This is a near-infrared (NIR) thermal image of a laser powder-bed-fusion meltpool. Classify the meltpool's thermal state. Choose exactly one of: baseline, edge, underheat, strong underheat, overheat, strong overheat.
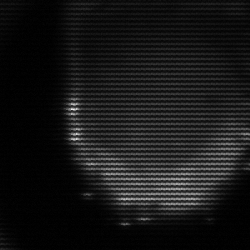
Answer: edge